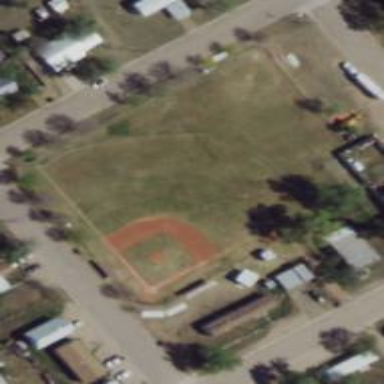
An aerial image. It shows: Baseball pitch for leisure and sports activities.